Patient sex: M
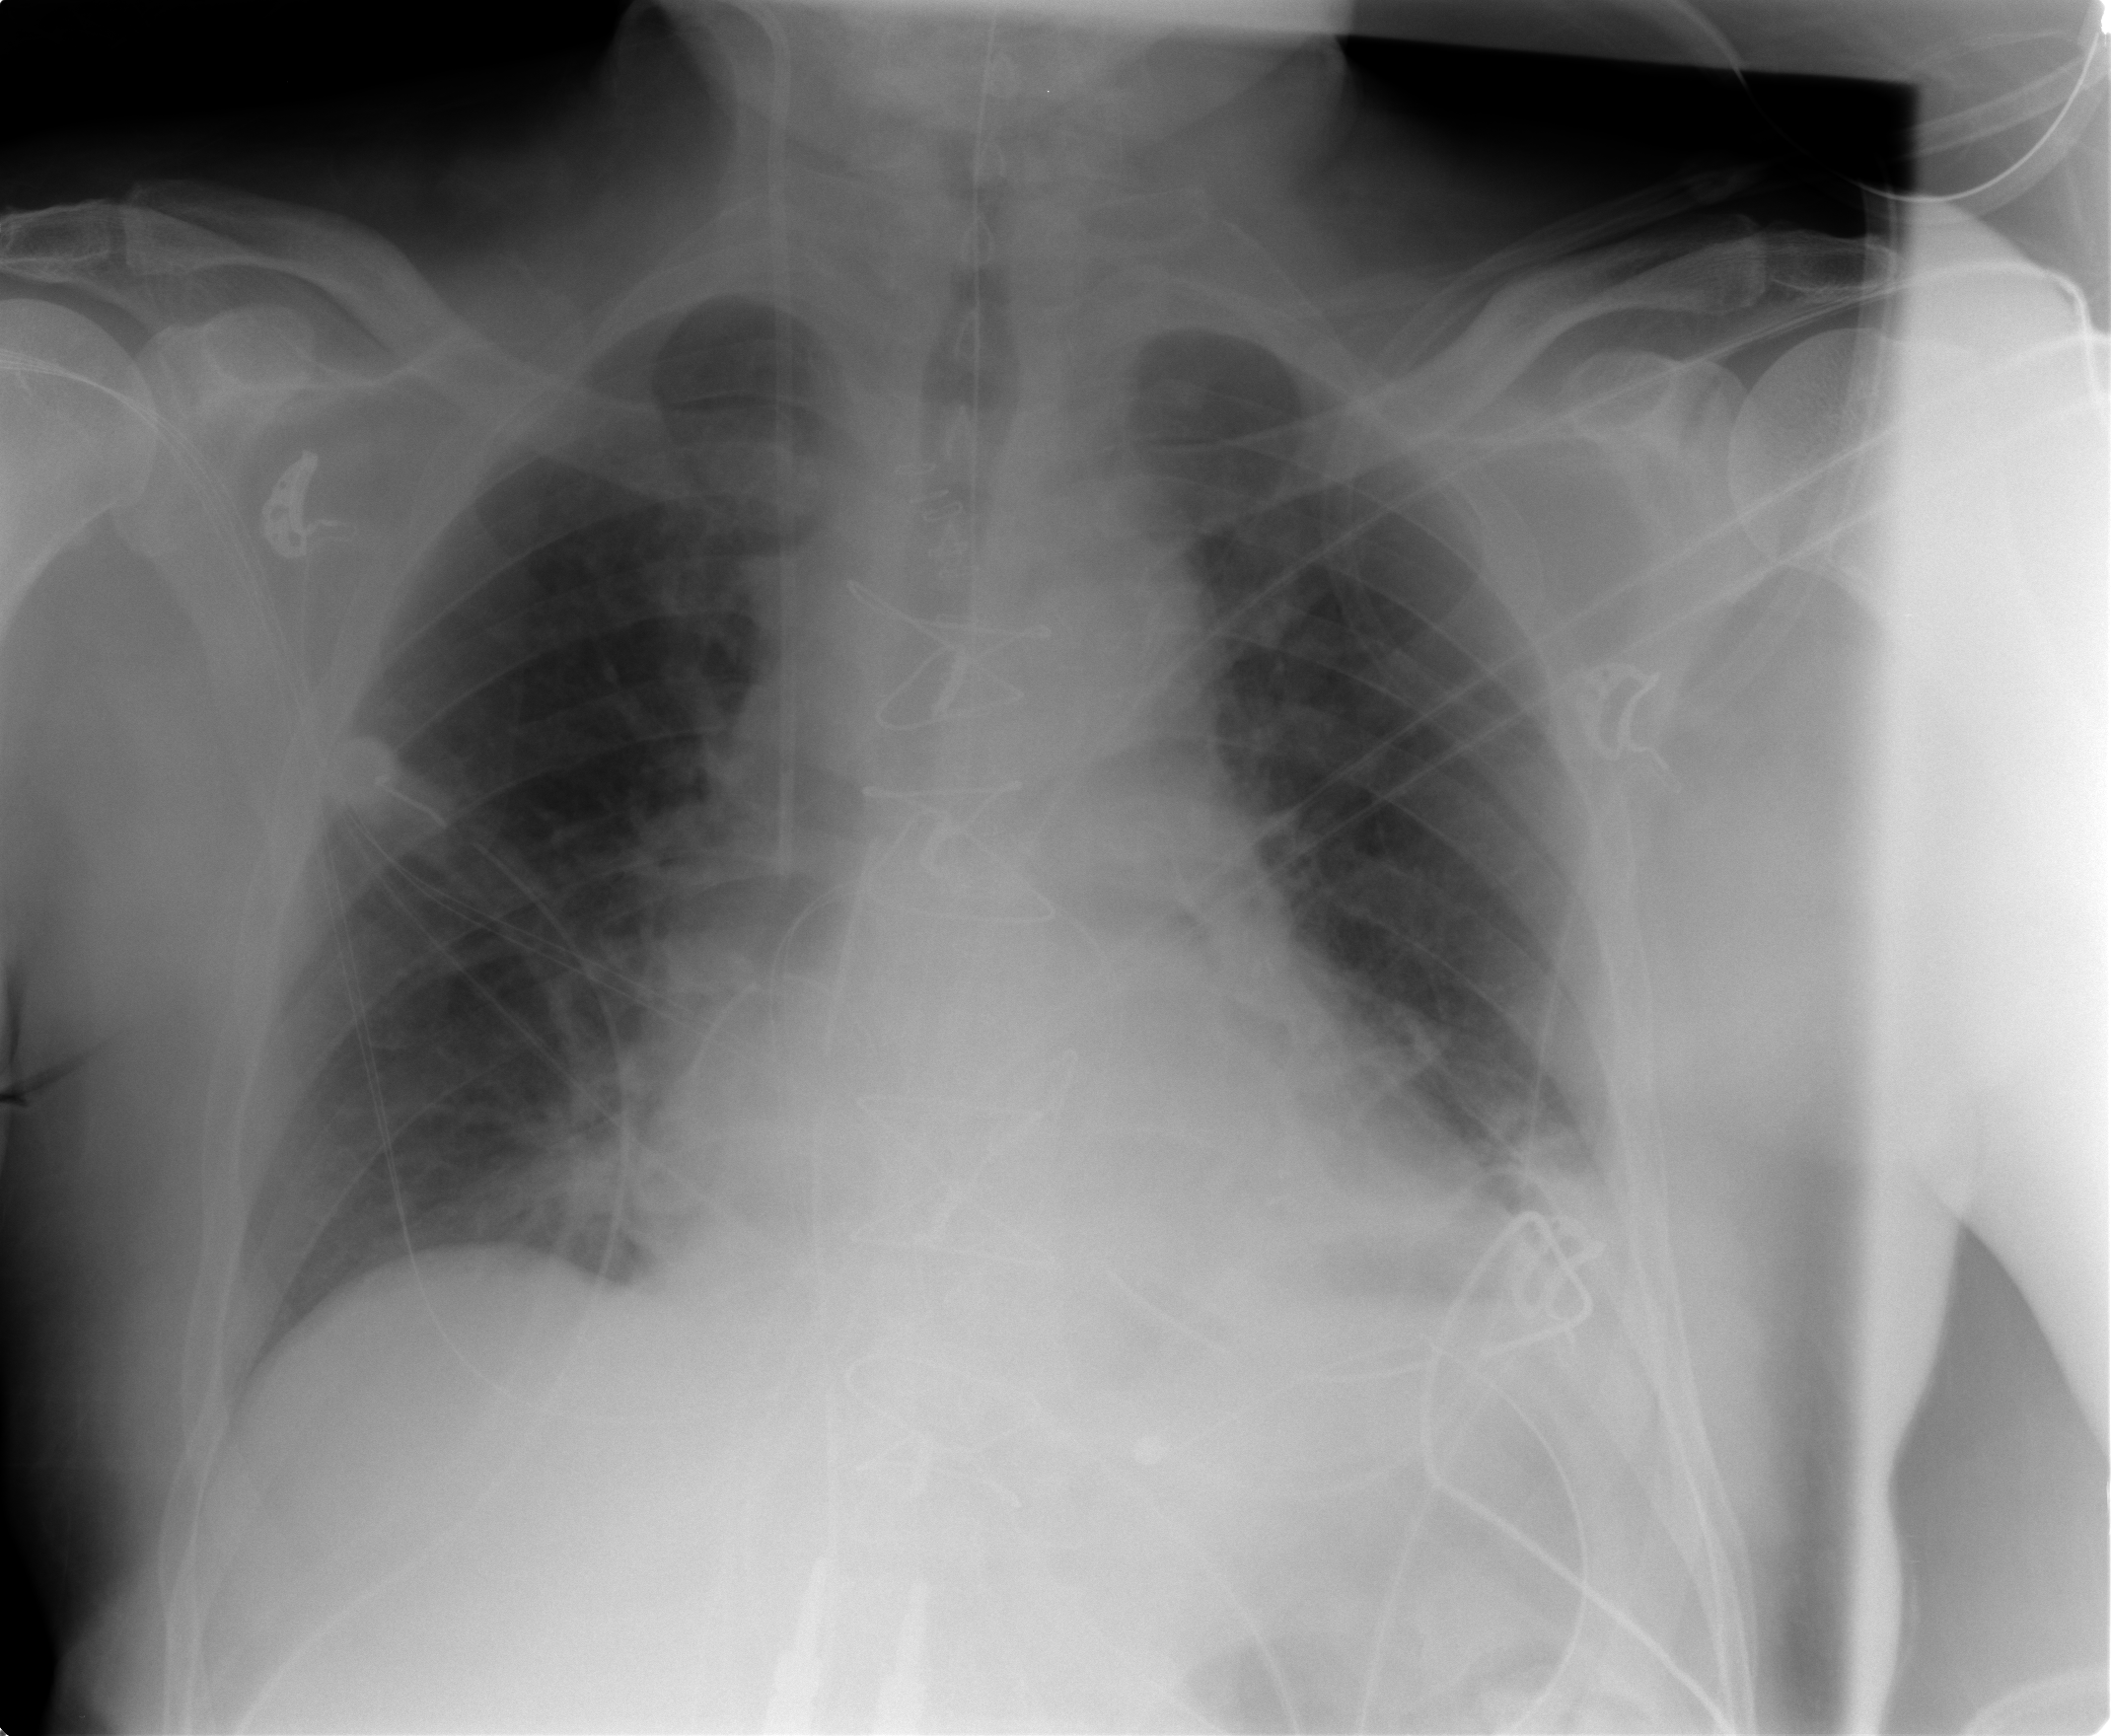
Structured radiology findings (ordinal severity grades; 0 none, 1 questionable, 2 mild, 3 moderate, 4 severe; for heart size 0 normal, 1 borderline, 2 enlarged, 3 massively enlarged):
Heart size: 2
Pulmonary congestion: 1
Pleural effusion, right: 0
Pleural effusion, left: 2
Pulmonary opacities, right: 0
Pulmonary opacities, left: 0
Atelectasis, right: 0
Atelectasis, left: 2